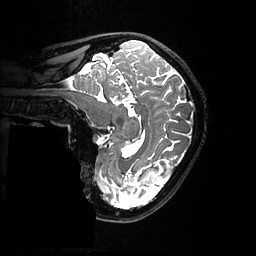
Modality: T2w
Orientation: sagittal
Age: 44
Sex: female
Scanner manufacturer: ge
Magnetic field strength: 3 T
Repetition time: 3.233 s
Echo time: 0.06562 s